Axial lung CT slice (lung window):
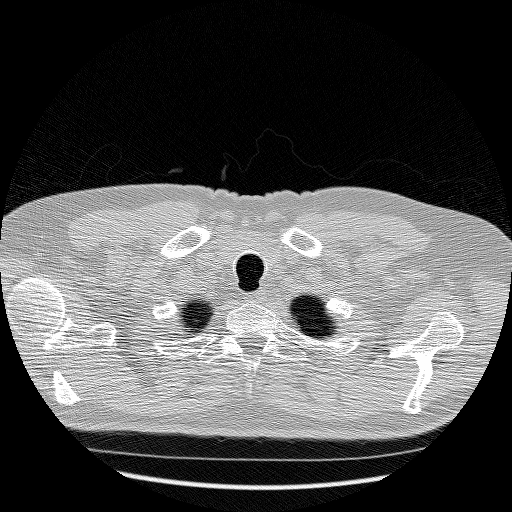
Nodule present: no